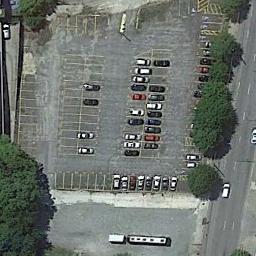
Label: parking_lot